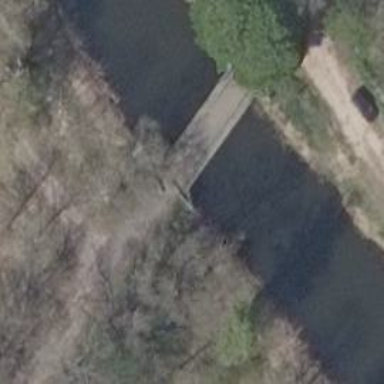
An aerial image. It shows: Concrete bridge.